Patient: sex F, age 65
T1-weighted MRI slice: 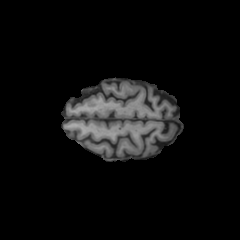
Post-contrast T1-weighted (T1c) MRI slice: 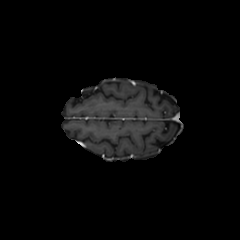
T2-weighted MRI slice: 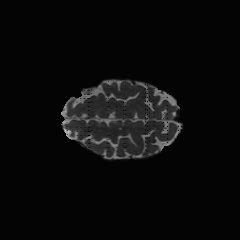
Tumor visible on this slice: no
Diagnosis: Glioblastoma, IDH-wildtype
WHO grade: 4